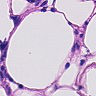
Metastatic tissue present: no